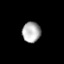
Tissue: lung
Cell type: Endothelial cells
Senescence score: 0.6003
Nuclear area (px): 370
Mean DAPI intensity: 174.484